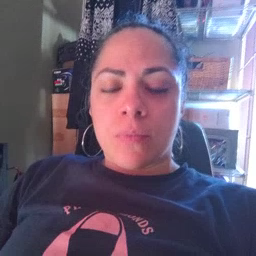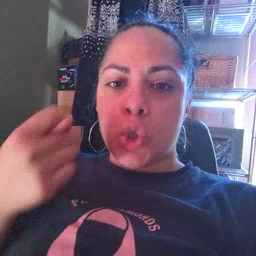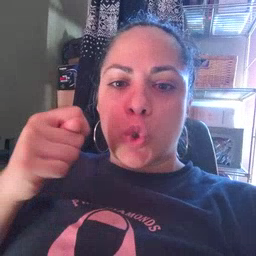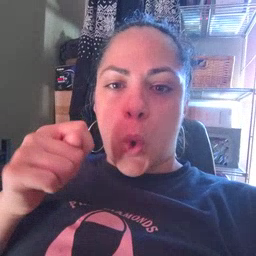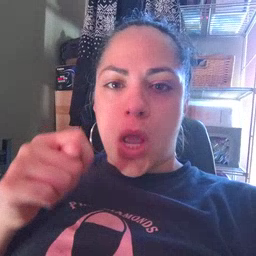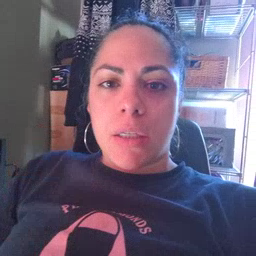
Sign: toy